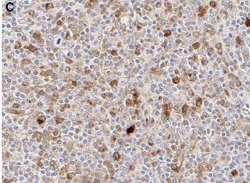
Anti-IgG4 antibody stain x400 . . Markedly increased IgG4-positive plasma cells (the number of IgG4+ cells >50/ high-power field).
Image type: pathology (immunostaining)